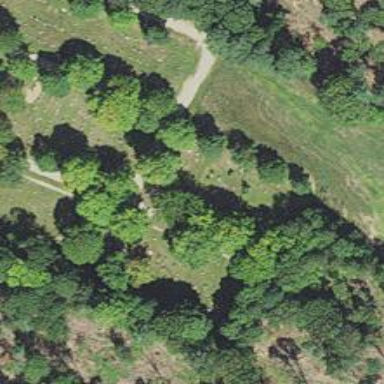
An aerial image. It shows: Cemetery.